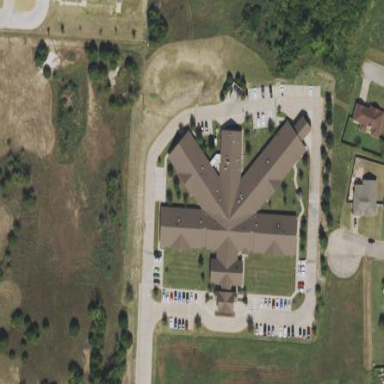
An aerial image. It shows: Building.